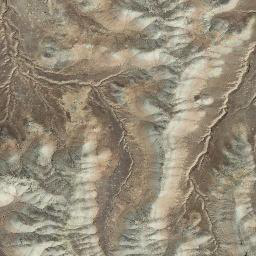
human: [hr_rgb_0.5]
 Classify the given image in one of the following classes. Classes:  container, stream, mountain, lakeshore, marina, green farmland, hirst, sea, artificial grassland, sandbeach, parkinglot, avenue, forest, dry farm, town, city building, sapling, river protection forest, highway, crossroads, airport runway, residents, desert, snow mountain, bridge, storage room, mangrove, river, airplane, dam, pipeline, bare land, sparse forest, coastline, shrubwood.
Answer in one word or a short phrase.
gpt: mountain